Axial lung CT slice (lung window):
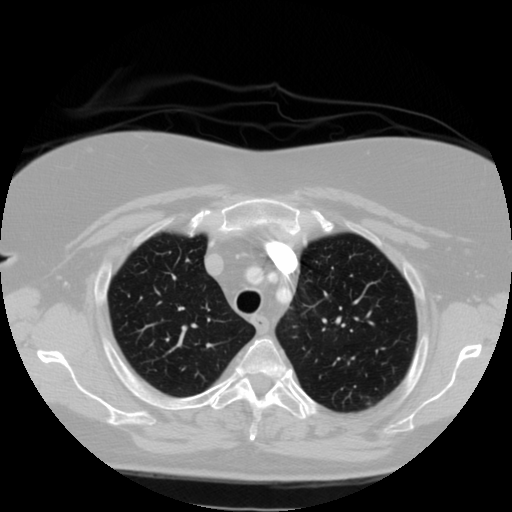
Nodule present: no